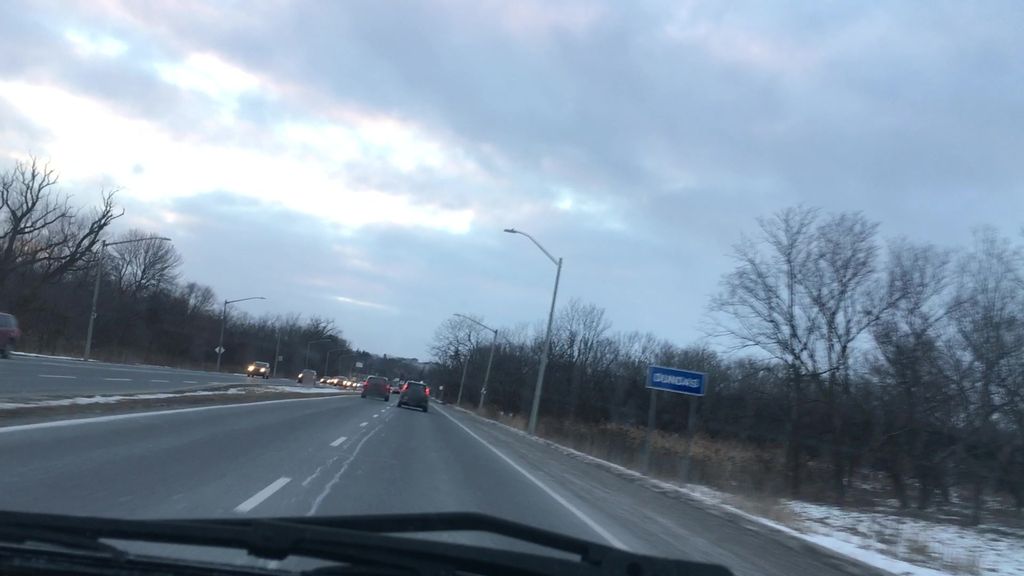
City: hamilton